Interaction volume radius: 5 \u00c5
Interaction volume height: 30 \u00c5
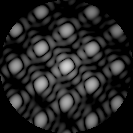
Disorder parameter: 0.05356